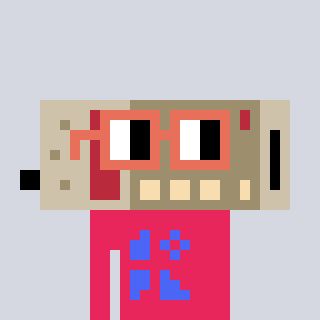
a pixel art character with square orange glasses, a cordless phone-shaped head and a redpinkish-colored body on a cool background